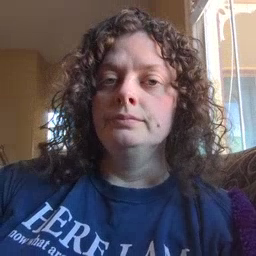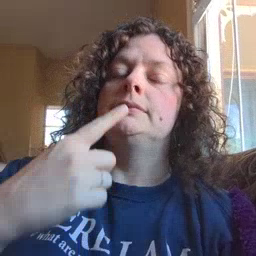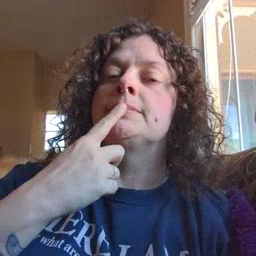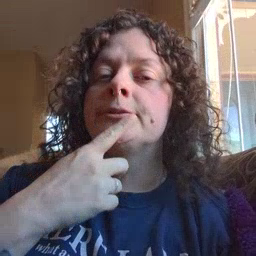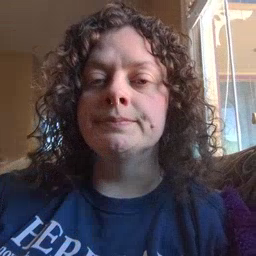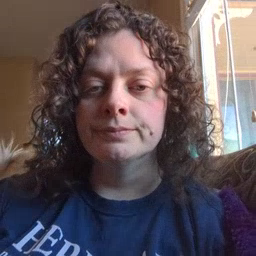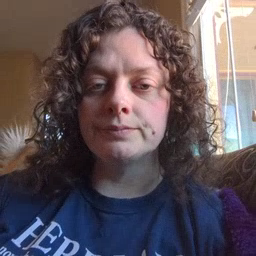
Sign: lips